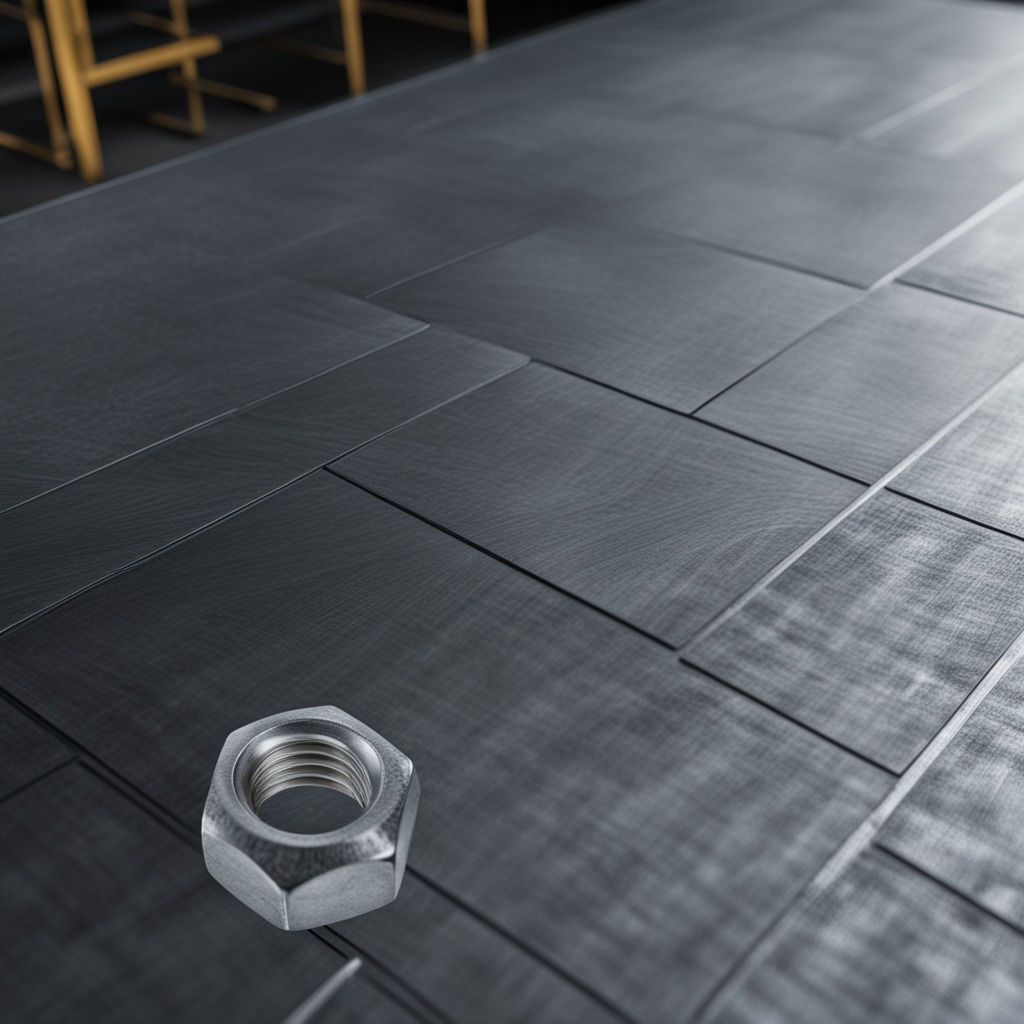
A metal nut is lying on a cold steel table in a mining workshop.